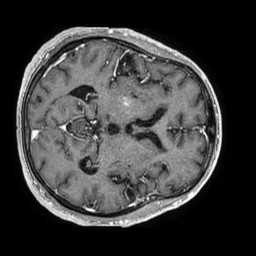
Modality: T1w
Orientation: axial
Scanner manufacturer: philips
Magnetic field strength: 1.5 T
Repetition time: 0.007585 s
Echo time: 0.003448 s